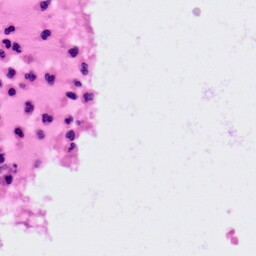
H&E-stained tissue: Colon